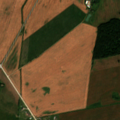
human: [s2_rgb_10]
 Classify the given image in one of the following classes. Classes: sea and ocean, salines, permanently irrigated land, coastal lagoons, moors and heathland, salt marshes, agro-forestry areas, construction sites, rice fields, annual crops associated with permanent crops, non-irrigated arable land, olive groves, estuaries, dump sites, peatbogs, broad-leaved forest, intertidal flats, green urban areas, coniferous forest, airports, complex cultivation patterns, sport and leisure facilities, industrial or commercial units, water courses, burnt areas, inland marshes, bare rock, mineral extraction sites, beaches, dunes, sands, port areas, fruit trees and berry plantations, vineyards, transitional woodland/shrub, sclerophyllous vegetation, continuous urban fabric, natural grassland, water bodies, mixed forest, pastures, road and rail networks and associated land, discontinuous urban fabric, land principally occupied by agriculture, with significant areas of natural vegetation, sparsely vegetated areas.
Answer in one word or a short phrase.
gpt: non-irrigated arable land, complex cultivation patterns, mixed forest